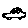
Label: car